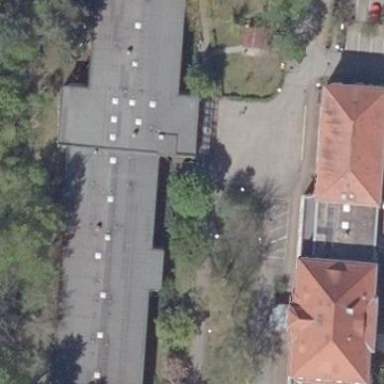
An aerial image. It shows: Hospital building.